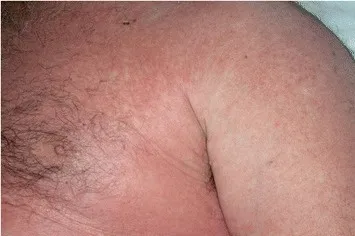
Day 4 of hospital admission, after initiation of systemic steroid therapy. Significant regression of skin eruptions noted.
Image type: medical_photograph (skin_photograph)